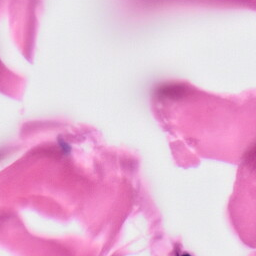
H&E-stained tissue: Skin